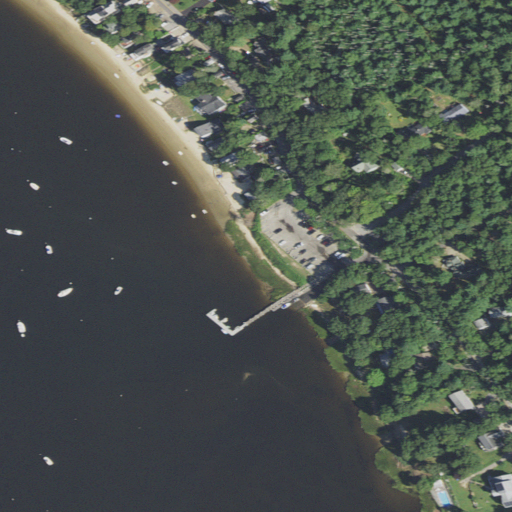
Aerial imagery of cape in Massachusetts named Tempest Knob containing open water, low intensity development, medium intensity development, evergreen forest, open development, high intensity development, herbaceous wetlands, and barren land